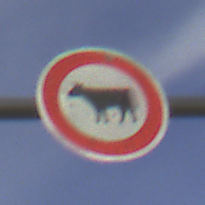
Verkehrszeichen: VerbotViehtrieb
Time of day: MorningAfternoon
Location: Outdoor (Suburban)
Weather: PartlyCloudy
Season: NotSpecified
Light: Natural